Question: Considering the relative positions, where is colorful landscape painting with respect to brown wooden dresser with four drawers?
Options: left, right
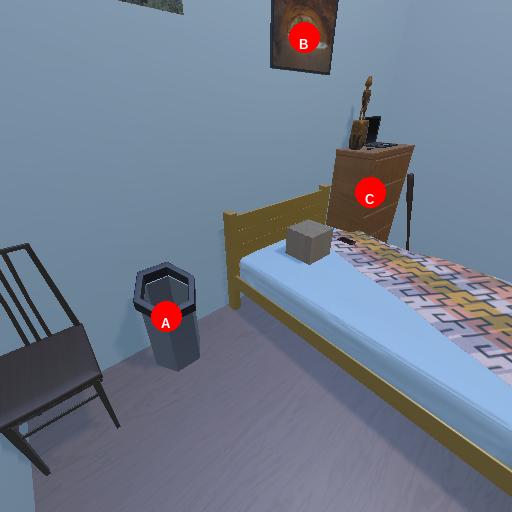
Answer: left